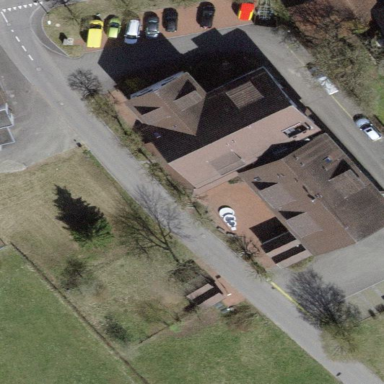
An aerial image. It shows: Public townhall.